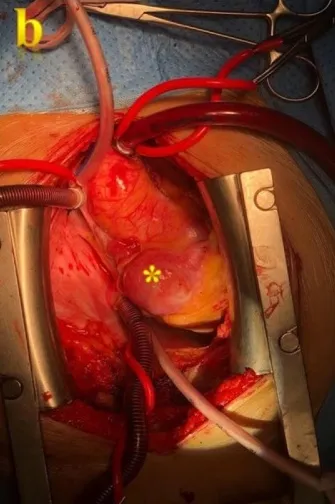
(b) The cardiopulmonary bypass was set through the ascending aorta, superior and inferior vena cava.
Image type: medical_photograph (other_medical_photograph)